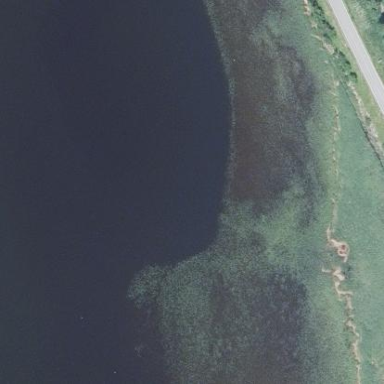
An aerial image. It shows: Reedbed wetland area.